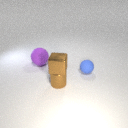
small brown metal cube above small brown metal cylinder